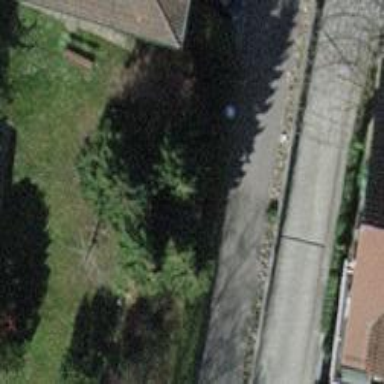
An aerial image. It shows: Evergreen tree with needle-leaved leaves.